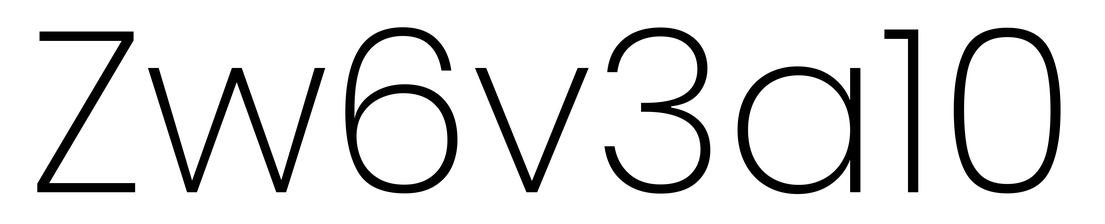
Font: Poppins-ExtraLight